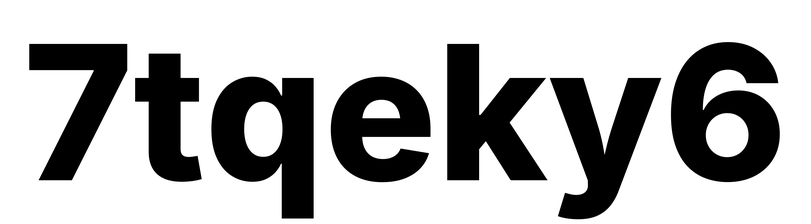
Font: Inter_ExtraBold